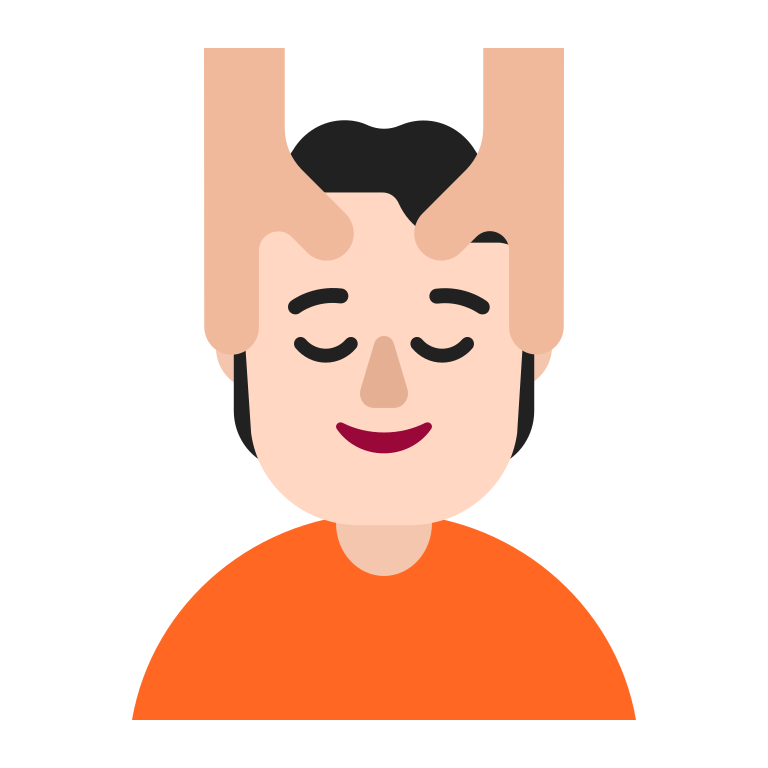
person getting massage flat light